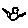
Label: bird